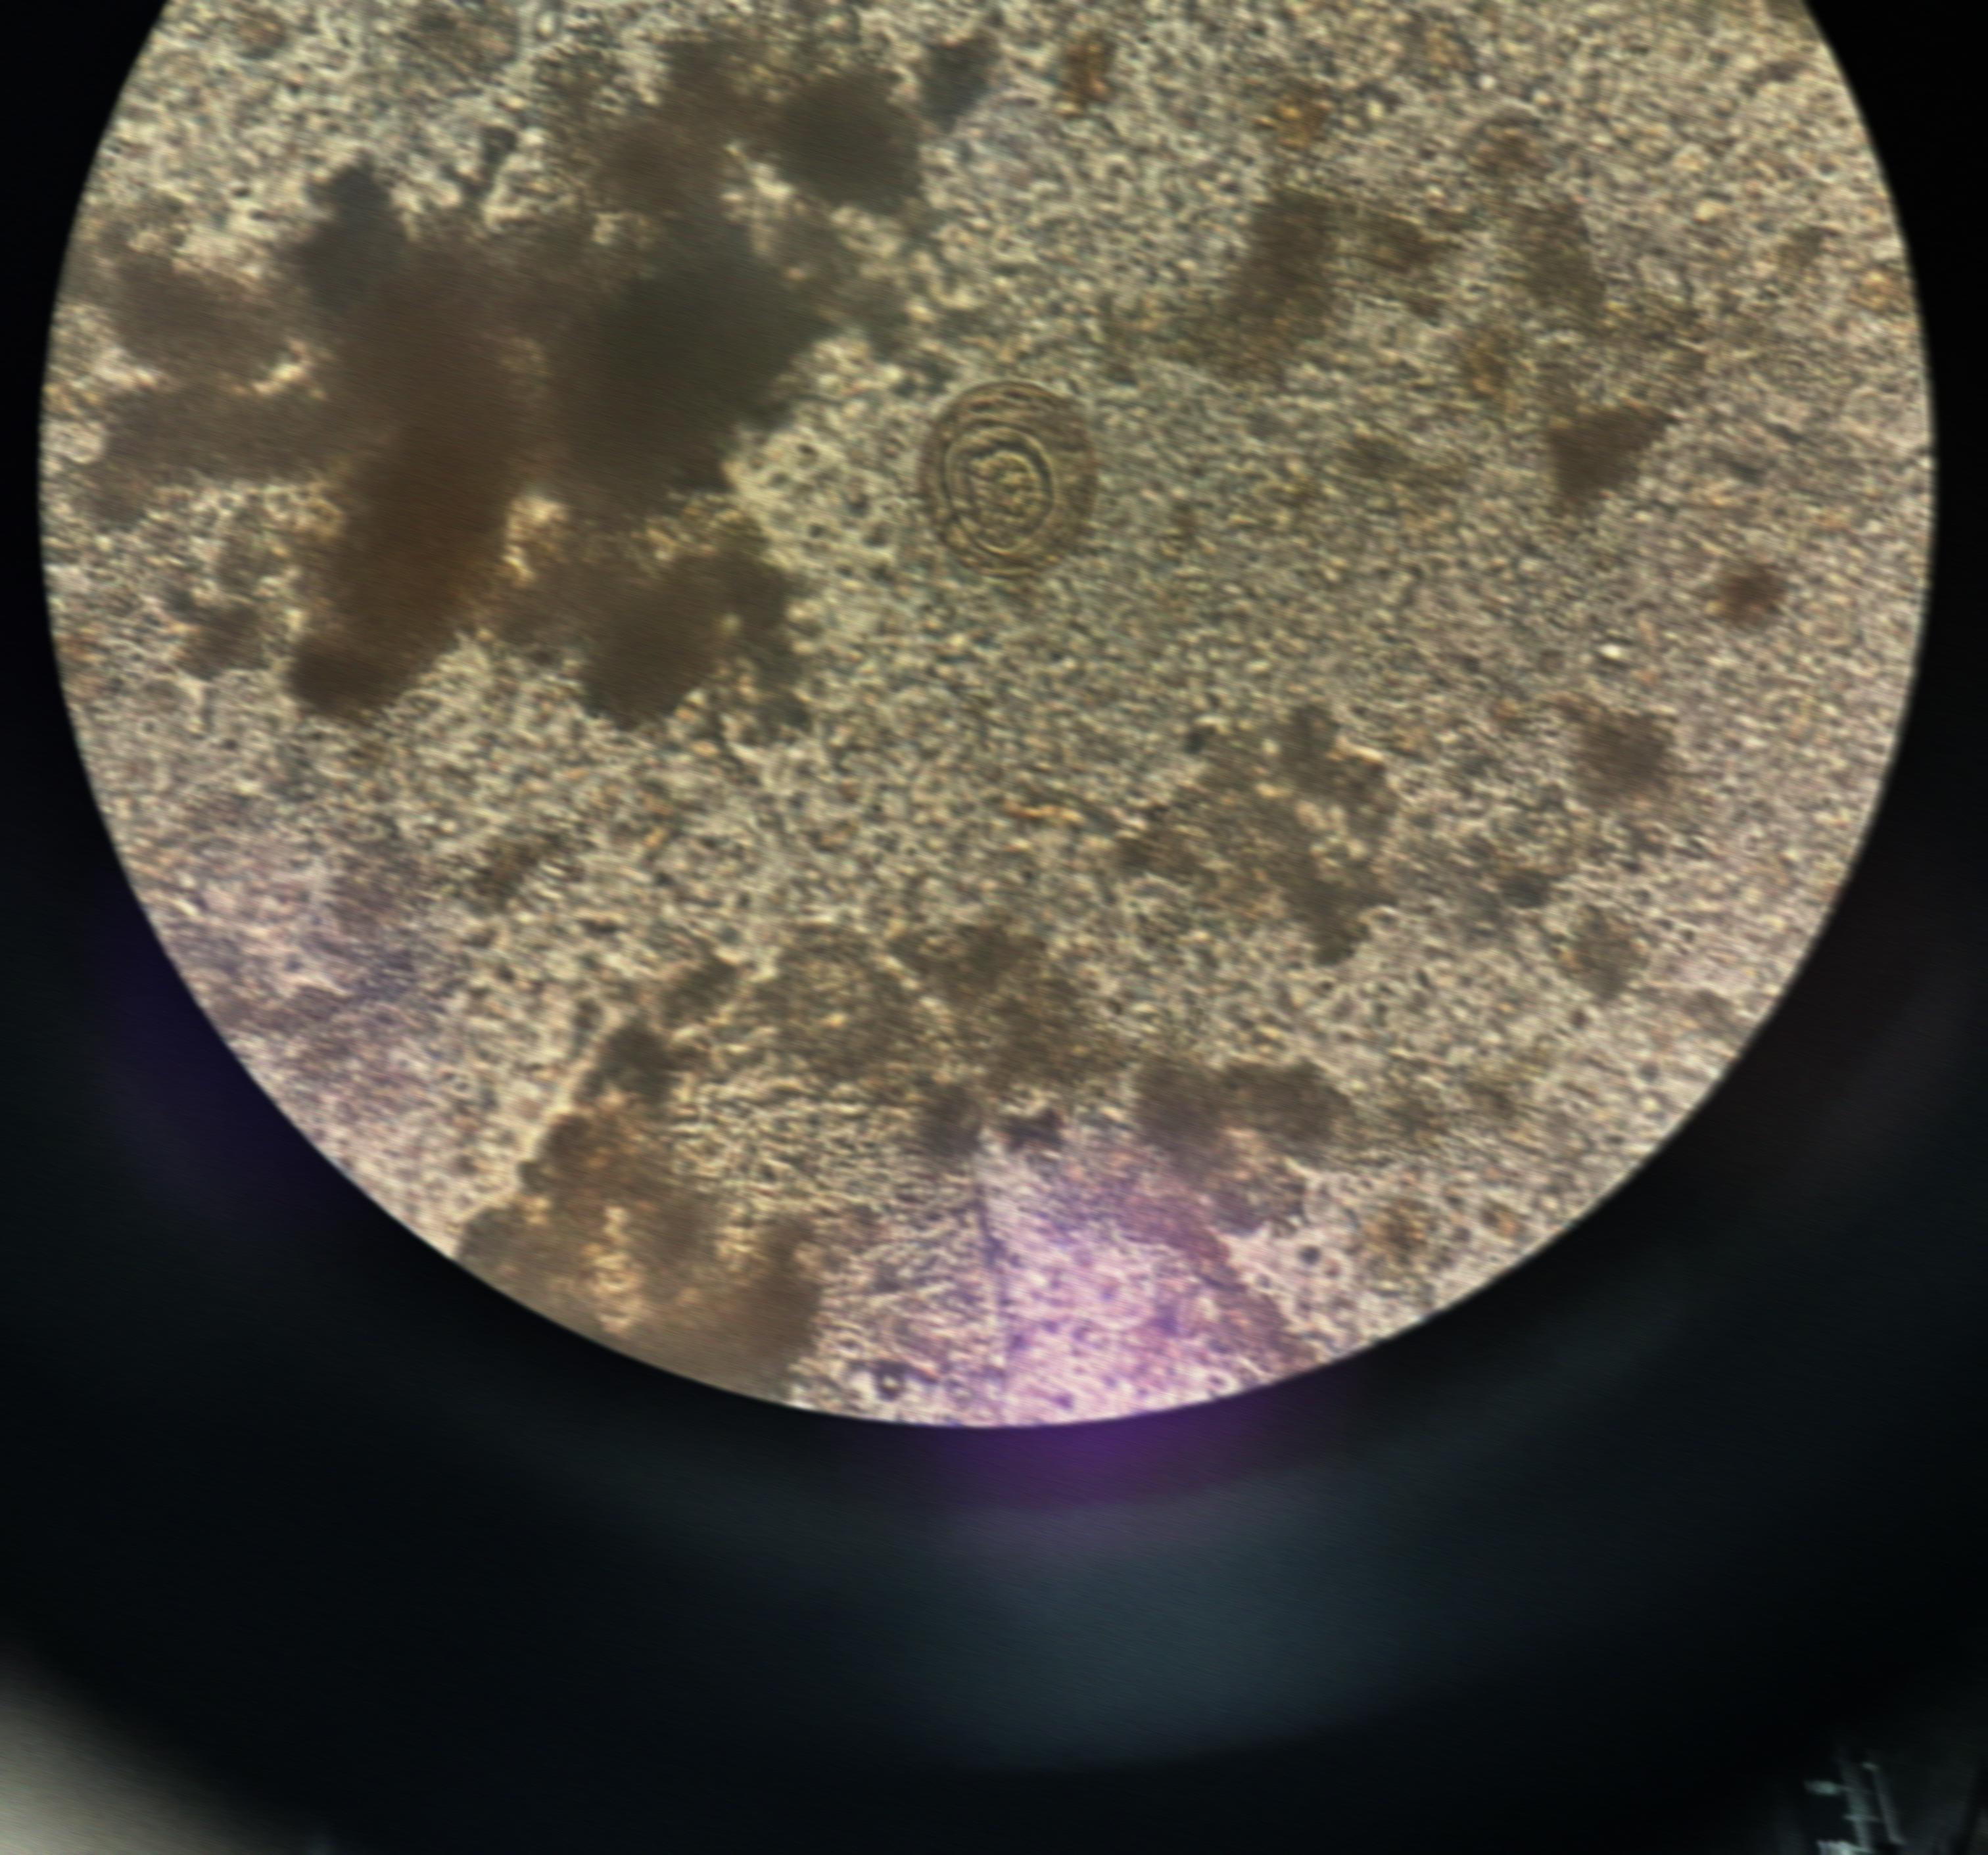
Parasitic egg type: Hymenolepis diminuta